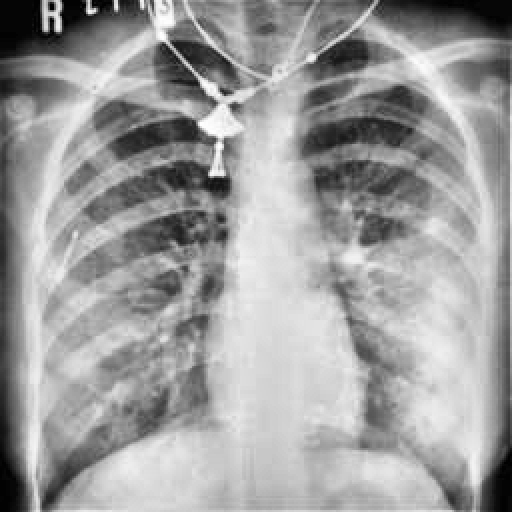
Finding: TUBERCULOSIS